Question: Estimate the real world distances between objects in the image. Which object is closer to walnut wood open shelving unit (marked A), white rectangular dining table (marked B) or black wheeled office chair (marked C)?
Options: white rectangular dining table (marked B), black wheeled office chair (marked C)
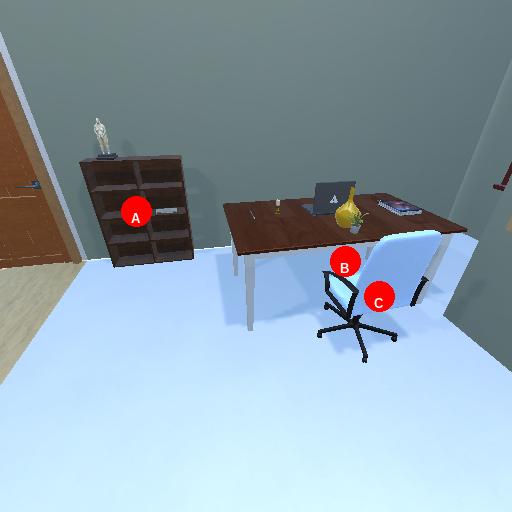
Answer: white rectangular dining table (marked B)